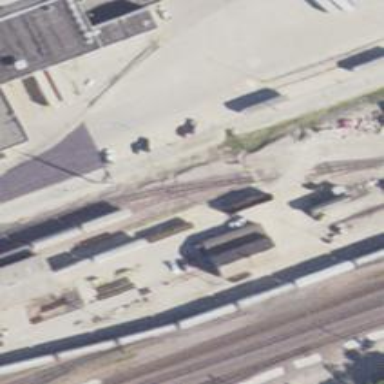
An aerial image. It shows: Railway siding for service.